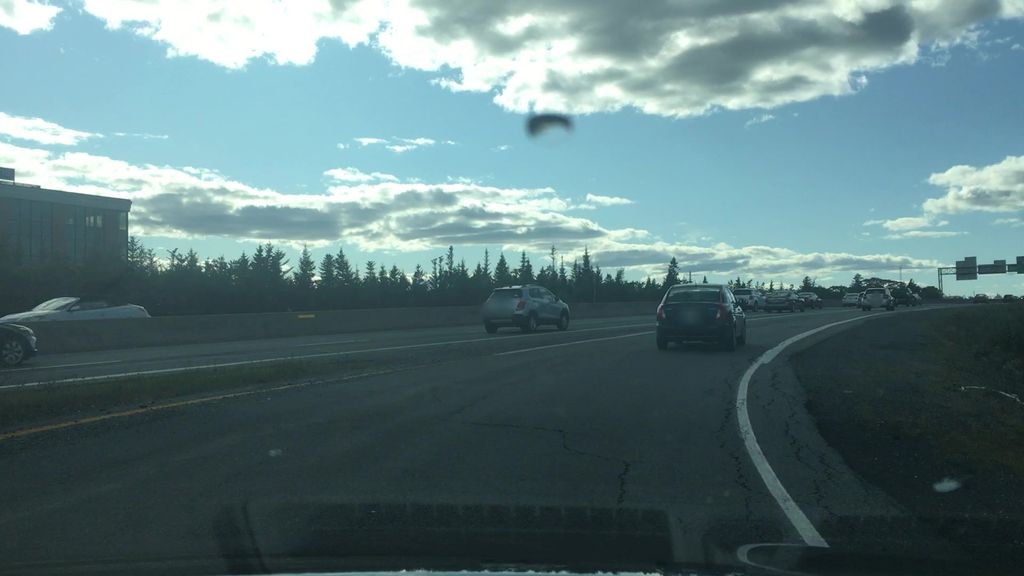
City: halifax